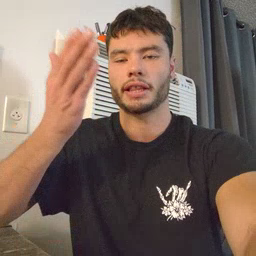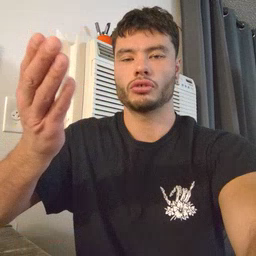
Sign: there